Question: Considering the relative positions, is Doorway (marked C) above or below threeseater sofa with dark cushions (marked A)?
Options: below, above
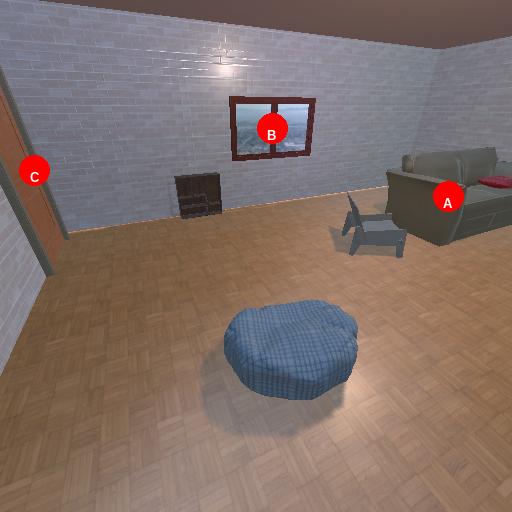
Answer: below